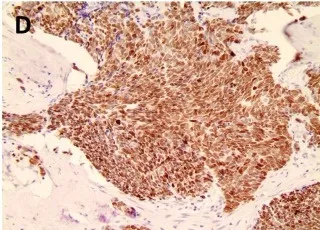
(D) small cell TTF-1 20X.
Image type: pathology (immunostaining)